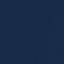
Land use / land cover: SeaLake